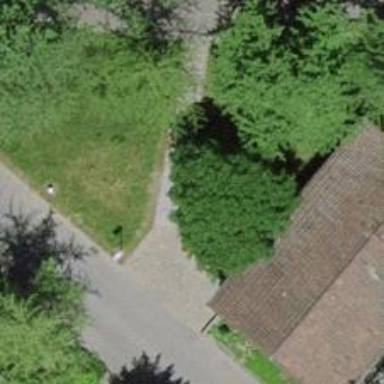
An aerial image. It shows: Footway with sett surface.